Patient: sex F, age 61
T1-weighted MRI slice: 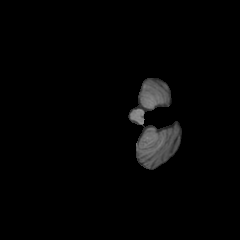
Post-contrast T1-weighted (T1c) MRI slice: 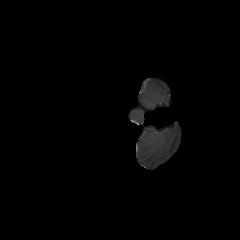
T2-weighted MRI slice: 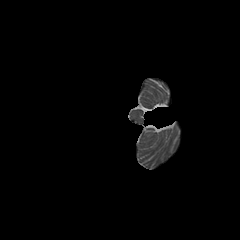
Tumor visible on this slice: no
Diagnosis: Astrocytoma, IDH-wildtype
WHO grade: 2